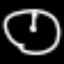
Label: clock